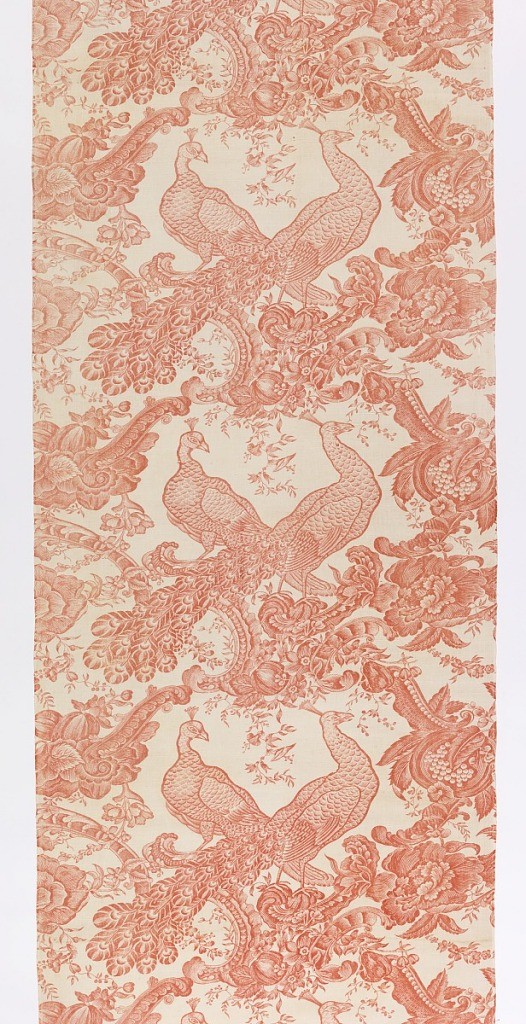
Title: Fragments
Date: ca. 1800
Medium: cotton Technique: printed by engraved roller on plain weave
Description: Printed in red on white ground with a design of peacocks and pea hens, back-to-back, in a staight repeat. Birds perch on ornate rococo scrolls and are surrounded by lush foliage and fruit.